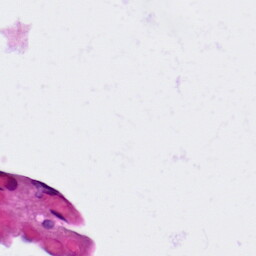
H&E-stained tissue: Lung